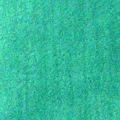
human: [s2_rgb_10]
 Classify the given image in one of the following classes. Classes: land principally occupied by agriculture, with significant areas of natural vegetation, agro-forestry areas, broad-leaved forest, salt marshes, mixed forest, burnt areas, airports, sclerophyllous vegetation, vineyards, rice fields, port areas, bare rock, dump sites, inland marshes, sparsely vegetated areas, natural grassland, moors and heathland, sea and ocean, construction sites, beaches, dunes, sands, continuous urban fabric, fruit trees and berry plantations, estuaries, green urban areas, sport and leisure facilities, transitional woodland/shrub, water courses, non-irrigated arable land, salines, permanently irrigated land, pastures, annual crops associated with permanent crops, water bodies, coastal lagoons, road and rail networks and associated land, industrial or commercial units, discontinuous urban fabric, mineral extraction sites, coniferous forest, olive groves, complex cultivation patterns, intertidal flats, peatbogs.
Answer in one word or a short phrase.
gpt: sea and ocean